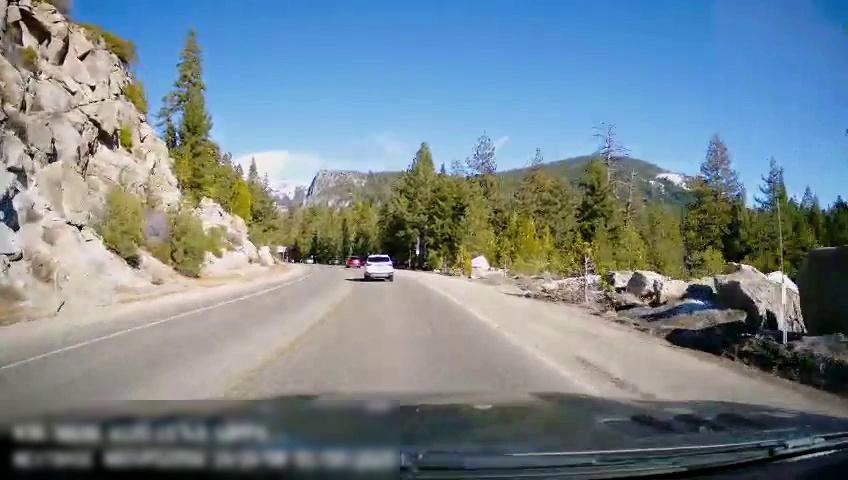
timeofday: Day
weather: Sunny
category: Drivable Space
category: Vehicles | Car
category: Vehicles | SUV
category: Vehicles | SUV
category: Lanes | Opposite Lane
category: Lanes | Current Lane